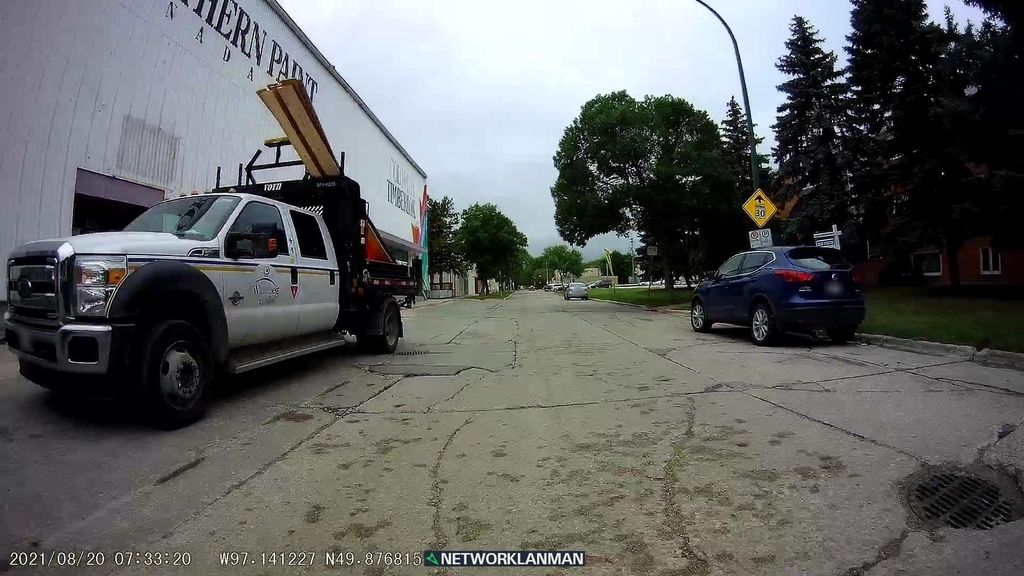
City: winnipeg